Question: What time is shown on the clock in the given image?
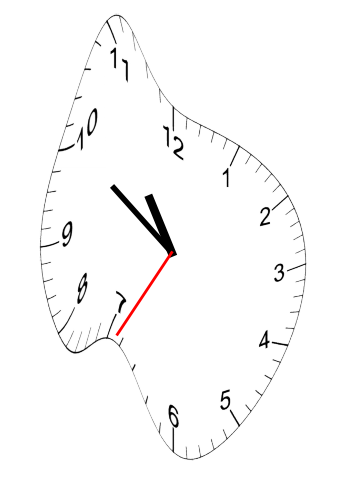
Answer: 10:50:35